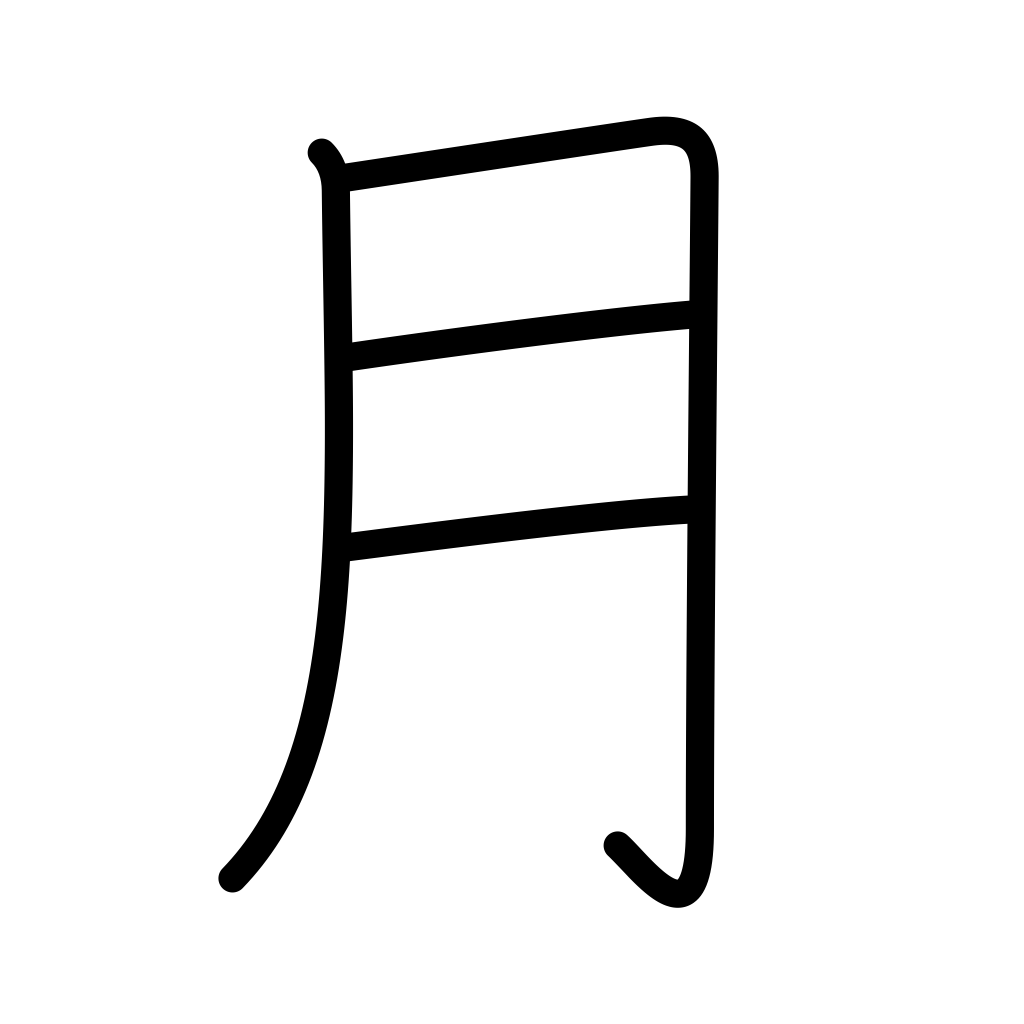
Meaning: month, moon